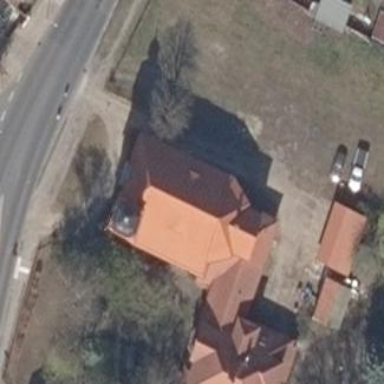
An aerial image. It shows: Building with tiled hipped roof.